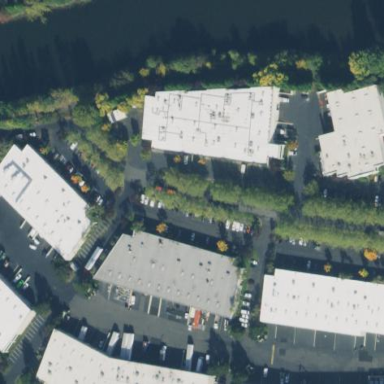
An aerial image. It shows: Commercial area.